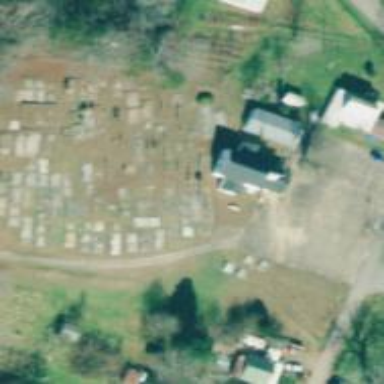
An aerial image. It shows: Cemetery.